Group 1:
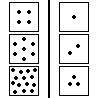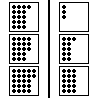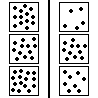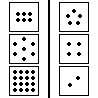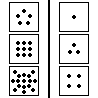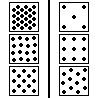
Group 2:
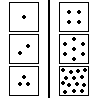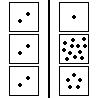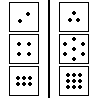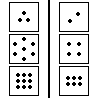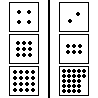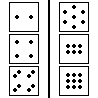
Rule separating the two groups: "Greater than ___ vs. less than ___" vs. other solution.
Author: Aaron David Fairbanks